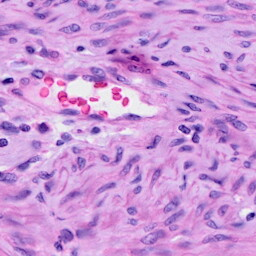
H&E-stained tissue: Cervix